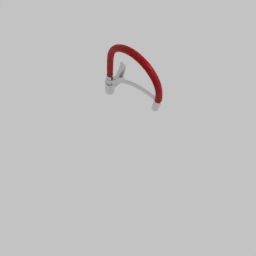
Label: appliances